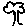
Label: tree